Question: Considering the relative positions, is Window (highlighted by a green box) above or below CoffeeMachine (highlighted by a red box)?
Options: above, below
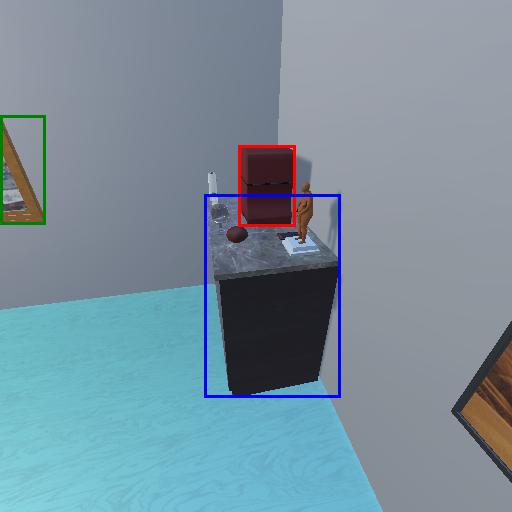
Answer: above